Interaction volume radius: 10 \u00c5
Interaction volume height: 15 \u00c5
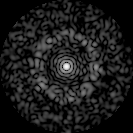
Disorder parameter: 0.8528